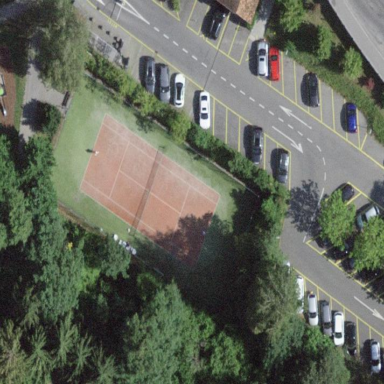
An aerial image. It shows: Tennis court in leisure pitch.